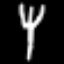
Label: fork